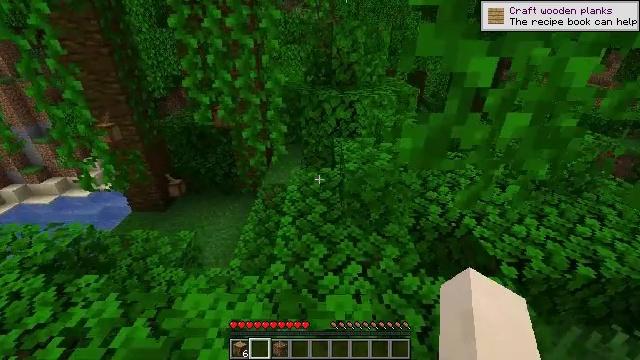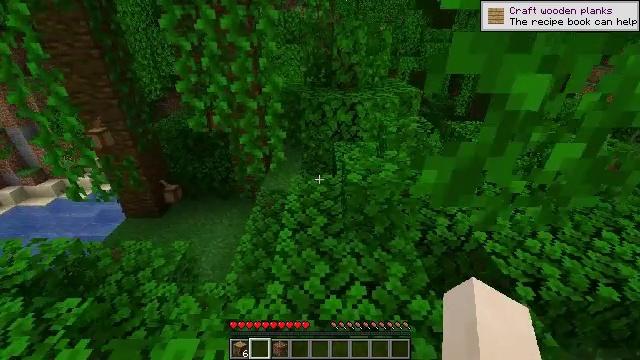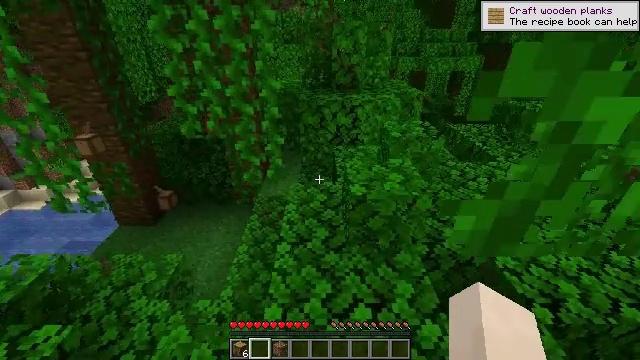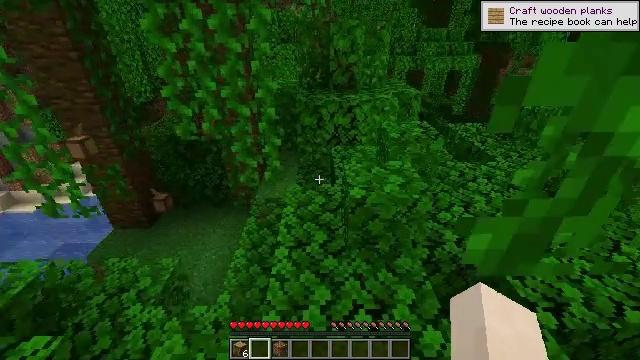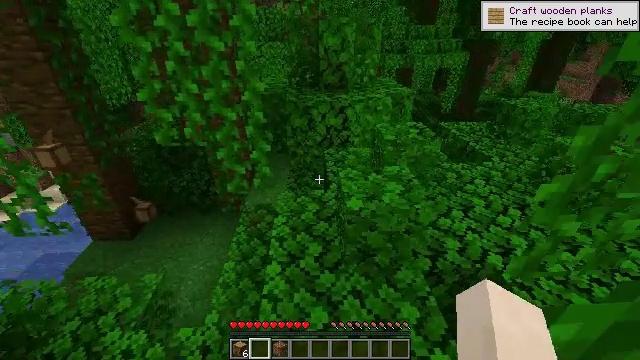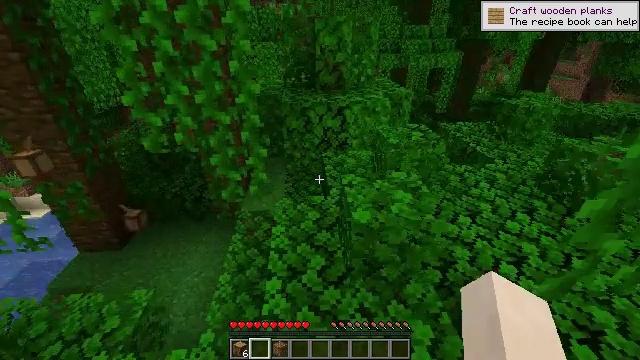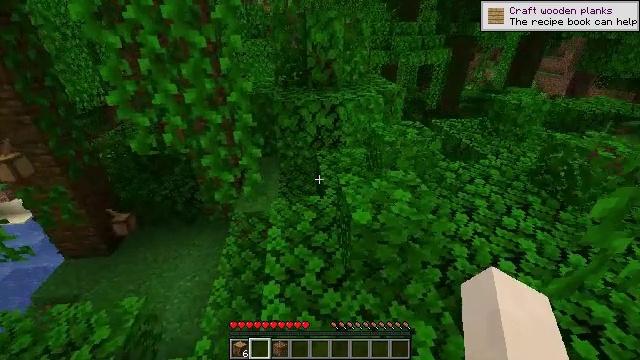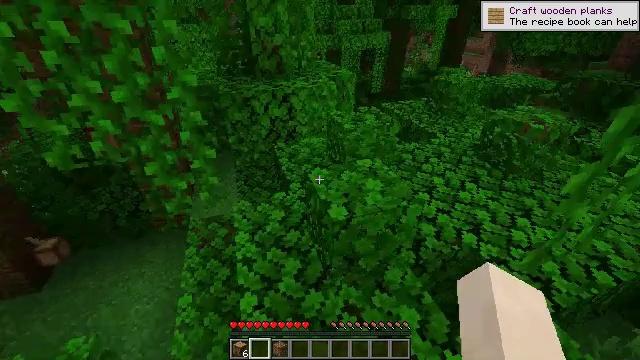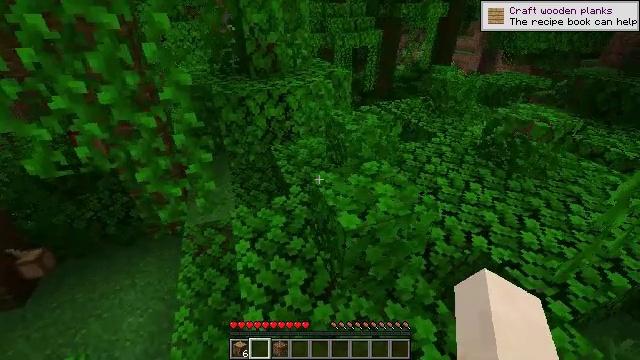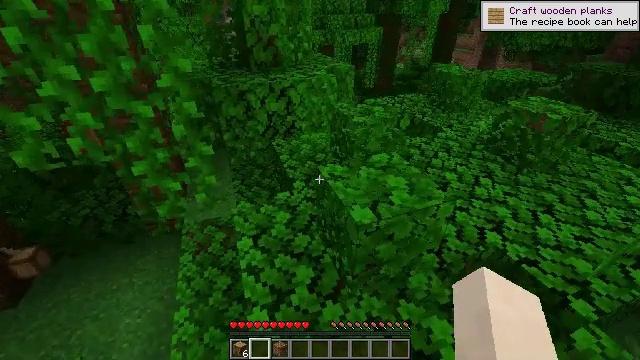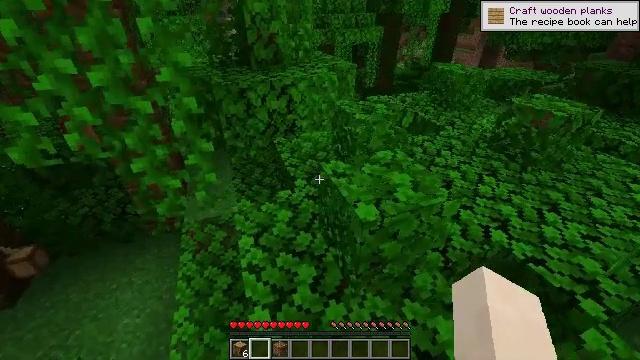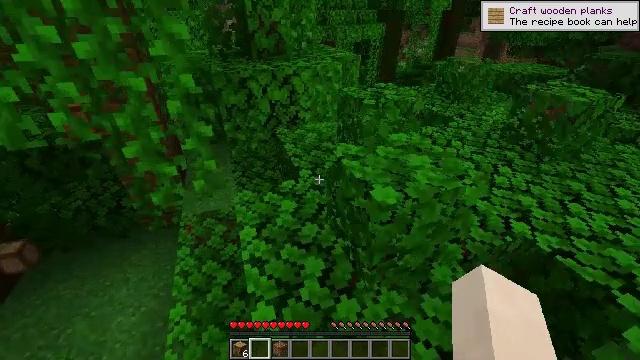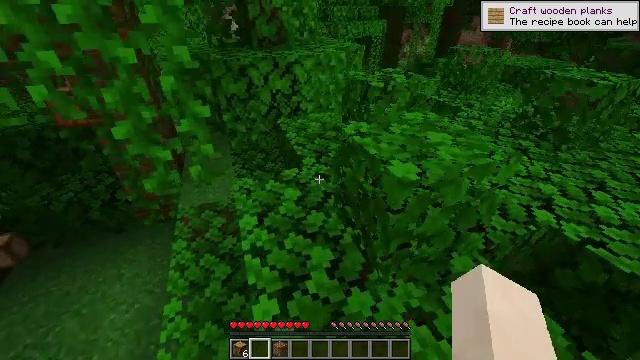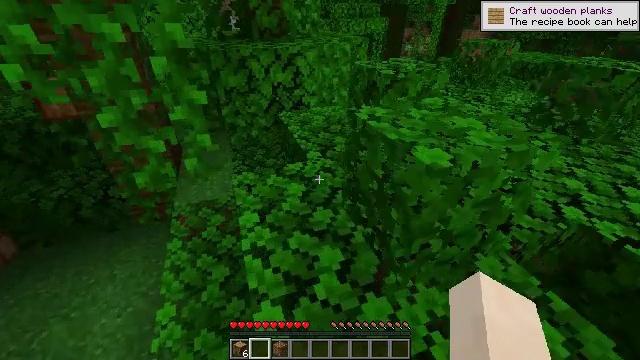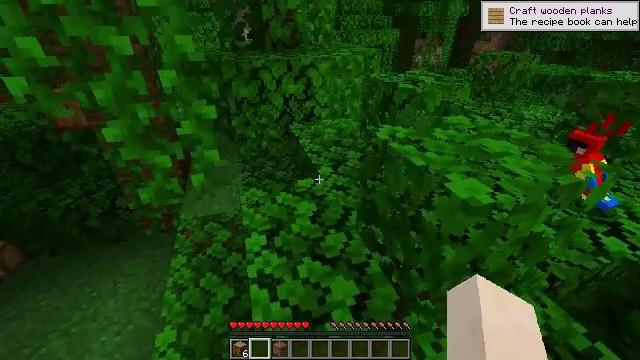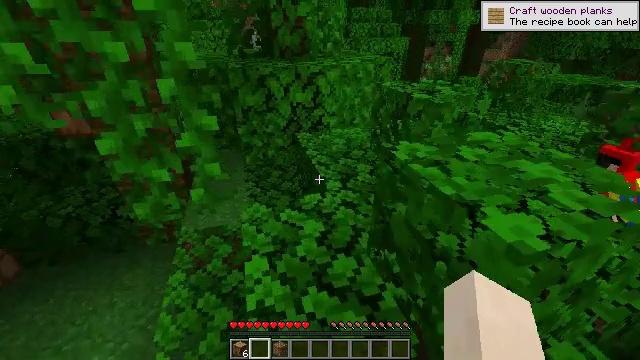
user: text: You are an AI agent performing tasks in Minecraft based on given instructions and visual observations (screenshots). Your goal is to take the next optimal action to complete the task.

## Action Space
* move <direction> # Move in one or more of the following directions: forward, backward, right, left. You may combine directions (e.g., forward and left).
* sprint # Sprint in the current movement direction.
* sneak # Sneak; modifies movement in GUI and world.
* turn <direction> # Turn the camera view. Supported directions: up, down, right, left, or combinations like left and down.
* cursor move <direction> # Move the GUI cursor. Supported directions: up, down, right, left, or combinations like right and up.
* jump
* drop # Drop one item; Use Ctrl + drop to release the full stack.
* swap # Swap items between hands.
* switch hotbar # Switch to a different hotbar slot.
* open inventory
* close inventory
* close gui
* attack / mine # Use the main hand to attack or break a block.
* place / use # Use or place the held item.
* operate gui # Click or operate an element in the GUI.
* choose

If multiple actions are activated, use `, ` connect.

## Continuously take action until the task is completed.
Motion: motion action
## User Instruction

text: Gather jungle leaves from the tree.
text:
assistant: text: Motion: move forward
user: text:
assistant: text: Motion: move forward
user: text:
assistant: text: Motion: move forward
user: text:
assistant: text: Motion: move forward, turn right
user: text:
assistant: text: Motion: move forward and move left, turn right
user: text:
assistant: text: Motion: move forward and move left, turn right
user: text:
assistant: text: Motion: move forward and move left, turn right and down
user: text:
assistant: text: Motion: move forward and move left, turn right
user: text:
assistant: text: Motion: move forward and move left
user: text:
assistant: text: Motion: move forward
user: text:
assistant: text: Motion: move forward
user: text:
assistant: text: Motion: move forward
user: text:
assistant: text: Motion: move forward
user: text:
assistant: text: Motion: move forward, turn left and up
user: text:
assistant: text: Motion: move forward, turn left and up
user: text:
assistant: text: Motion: move forward
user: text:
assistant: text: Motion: move forward
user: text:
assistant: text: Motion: move forward
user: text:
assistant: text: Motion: move forward
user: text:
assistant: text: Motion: move forward
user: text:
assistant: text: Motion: move forward, turn right and up
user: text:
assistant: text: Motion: move forward, turn right and up
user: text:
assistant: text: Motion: move forward, turn right and up
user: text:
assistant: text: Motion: move forward, turn right and down
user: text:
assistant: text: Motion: move forward, turn right and down
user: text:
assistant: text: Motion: turn right
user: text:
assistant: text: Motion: turn right
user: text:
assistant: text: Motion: no_op
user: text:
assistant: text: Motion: turn right
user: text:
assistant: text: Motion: no_op